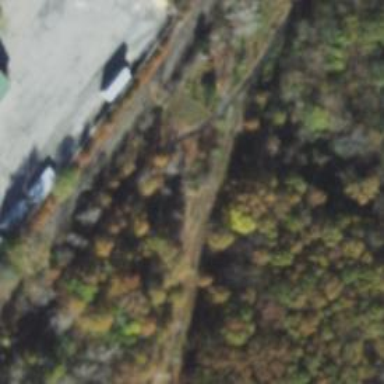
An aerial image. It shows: Abandoned railway.